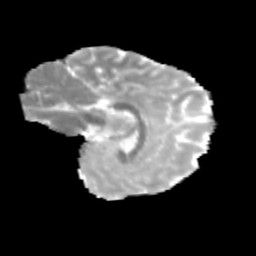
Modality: MD
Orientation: sagittal
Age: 13
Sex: female
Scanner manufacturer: siemens
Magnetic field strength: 3 T
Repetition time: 3.8 s
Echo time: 0.07 s